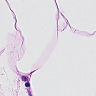
Metastatic tissue present: no